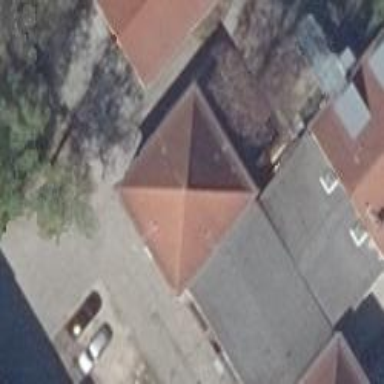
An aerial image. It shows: Office building.